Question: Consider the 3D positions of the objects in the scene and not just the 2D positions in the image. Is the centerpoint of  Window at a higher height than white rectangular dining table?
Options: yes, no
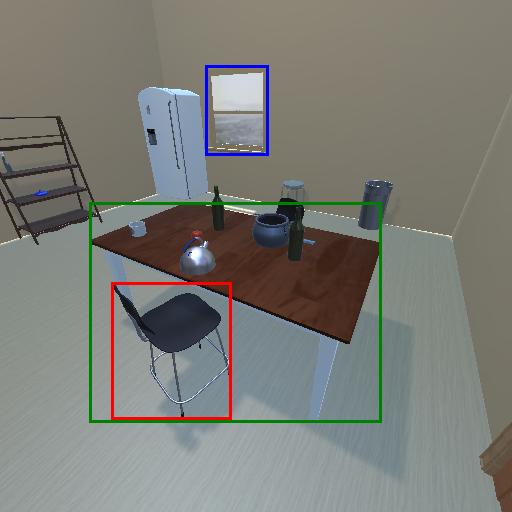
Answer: yes